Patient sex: F
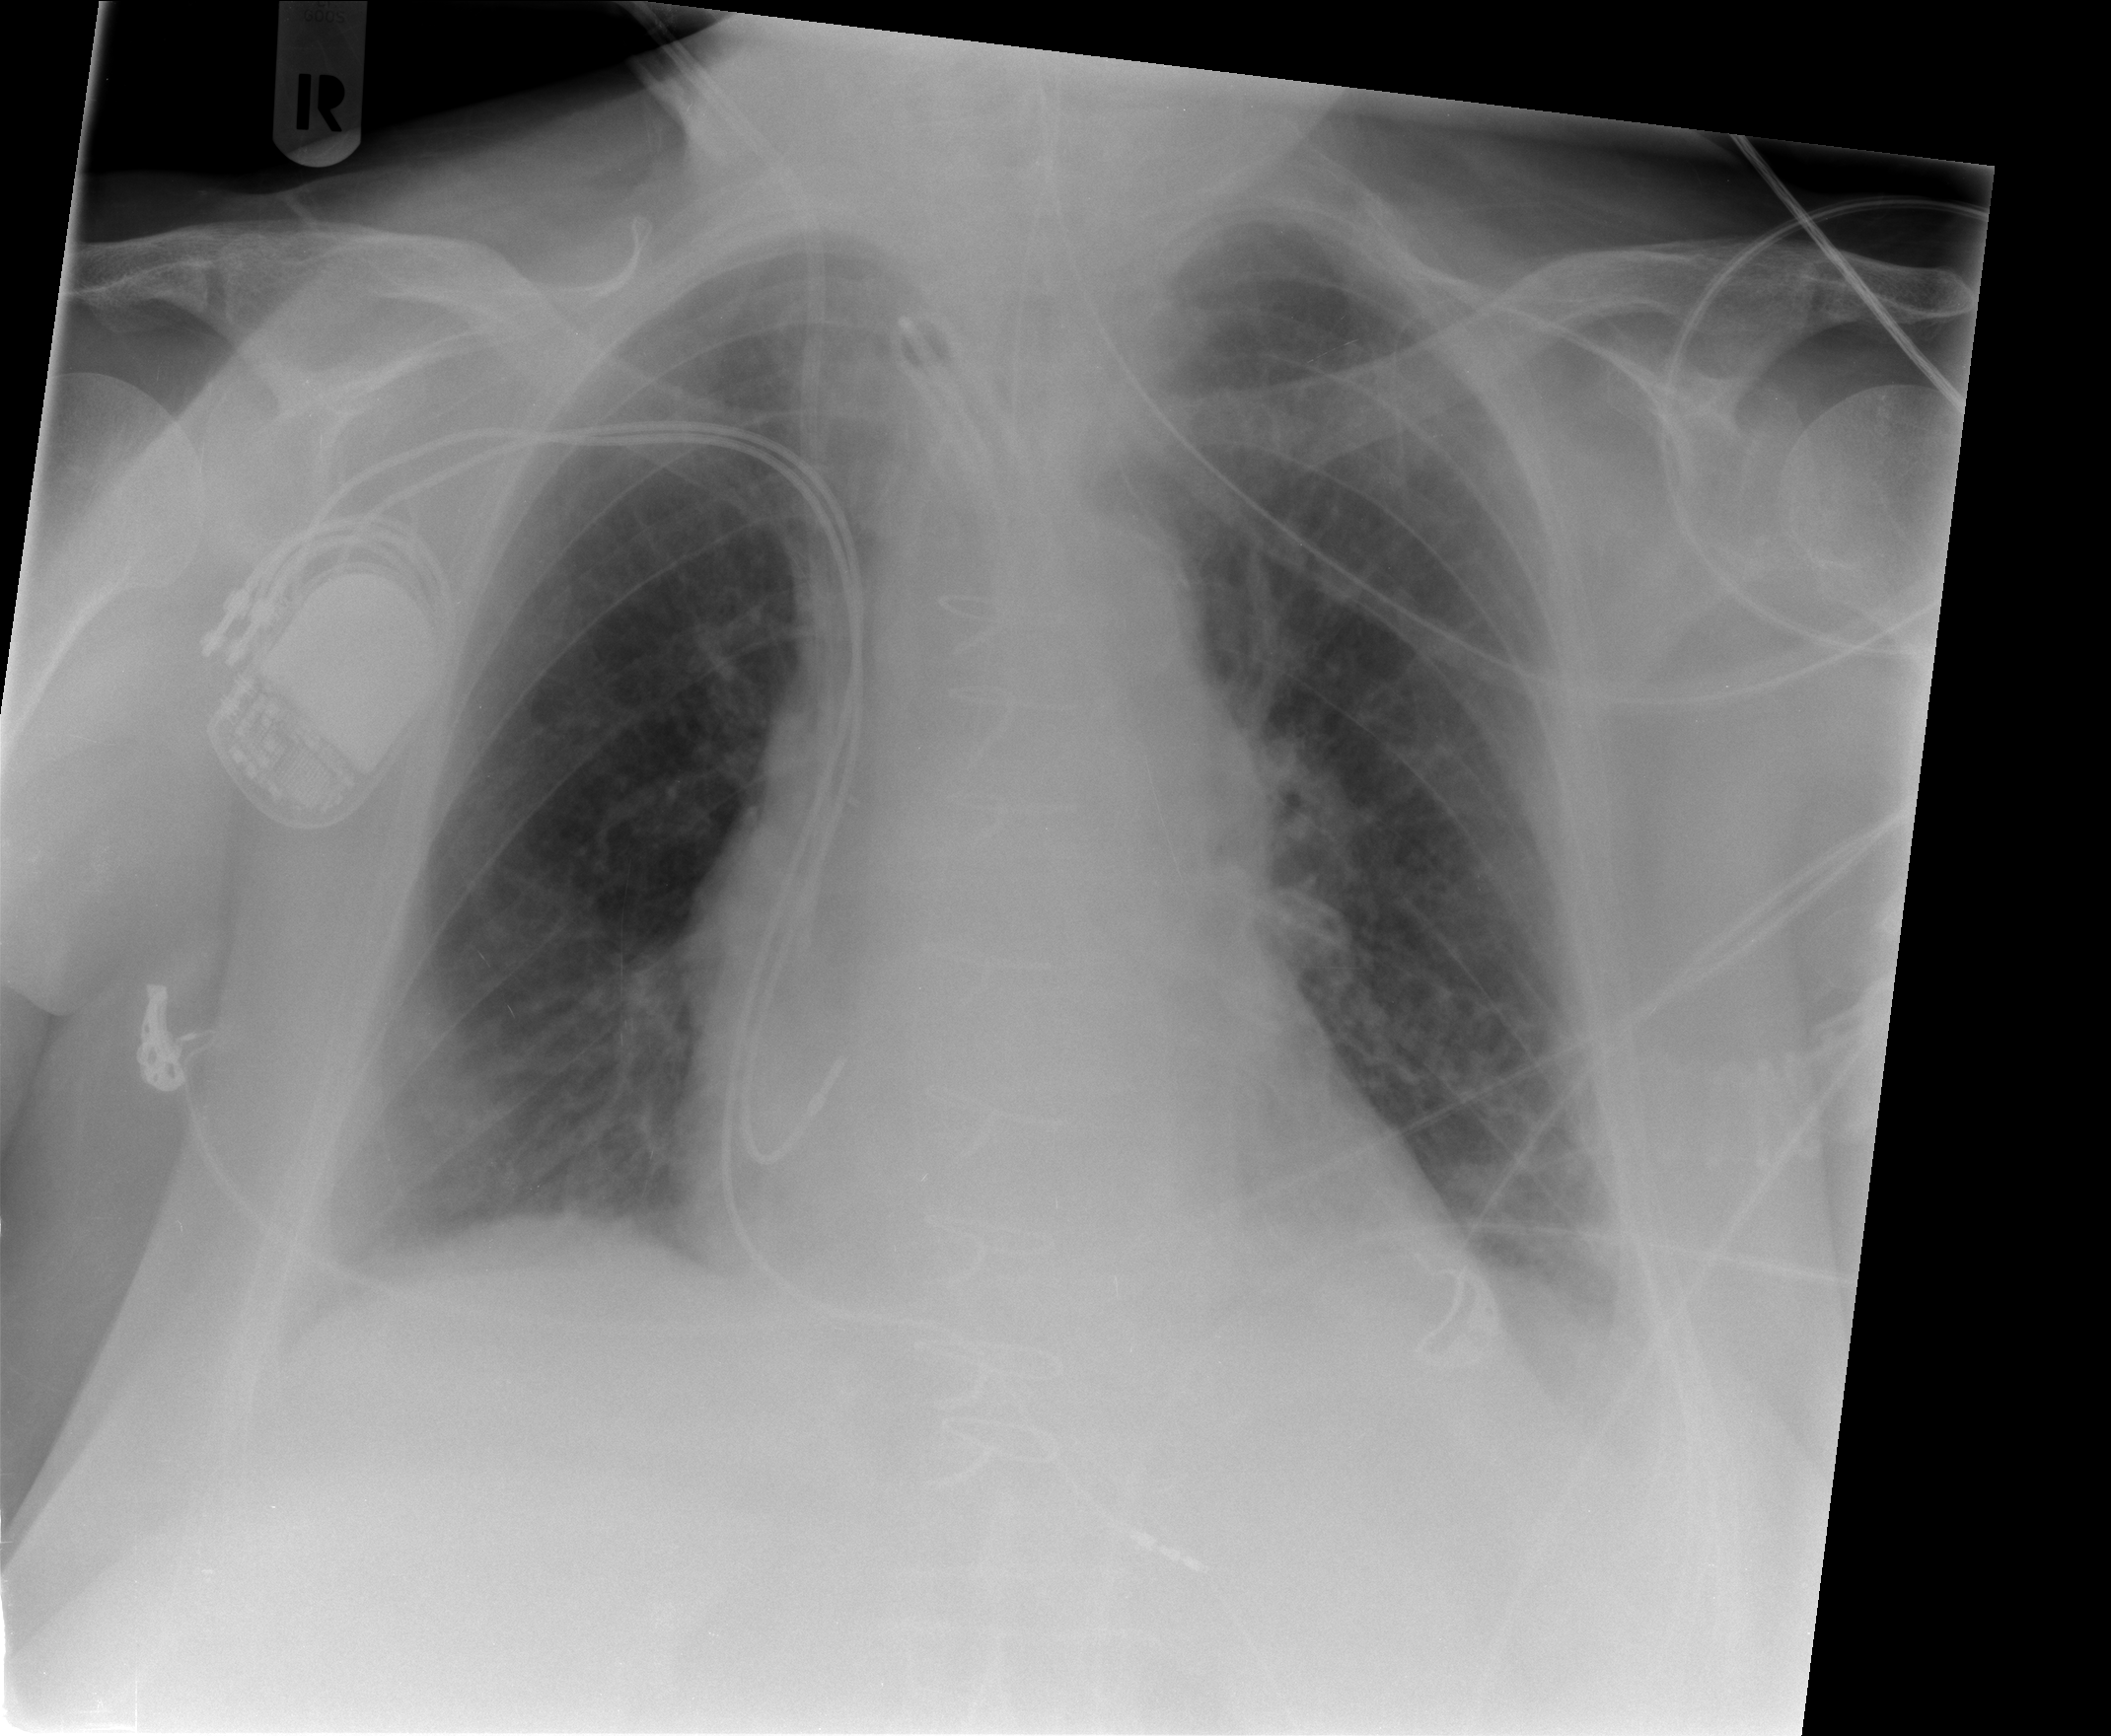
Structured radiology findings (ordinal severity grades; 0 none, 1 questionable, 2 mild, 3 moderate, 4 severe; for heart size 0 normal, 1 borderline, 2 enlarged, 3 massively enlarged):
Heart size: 2
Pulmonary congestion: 2
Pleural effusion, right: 1
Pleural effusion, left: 2
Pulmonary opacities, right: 0
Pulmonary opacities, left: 0
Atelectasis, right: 2
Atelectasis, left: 2